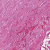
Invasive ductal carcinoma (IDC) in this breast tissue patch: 0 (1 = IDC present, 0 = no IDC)